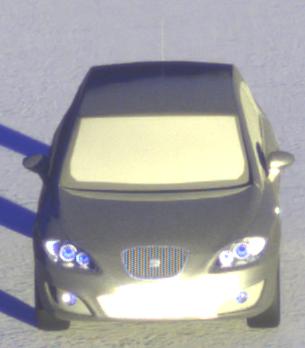
Make: SEAT
Model: Leon 1.4
Detailed model: Leon (1P)
Model produced from: 2009/04
Model produced until: 2010/08
Doors: 5
Color: gray
Road condition: dry road
Daytime: sunrise or sunset
Contrast: high contrast